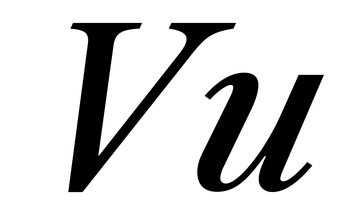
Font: LibreCaslonText-Italic_Medium_Italic